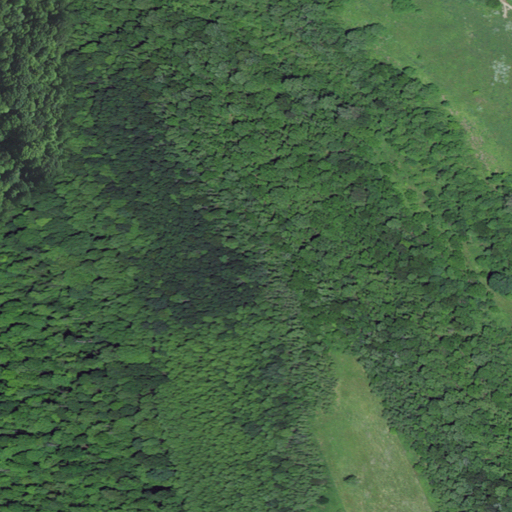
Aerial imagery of ridge(s) in Kentucky named Oak Ridge containing deciduous forest, shrub, pasture, mixed forest, and evergreen forest